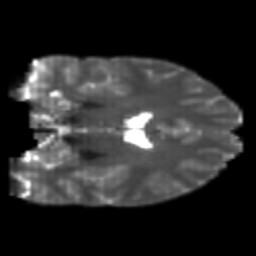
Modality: T2w
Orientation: coronal
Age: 21
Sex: male
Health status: healthy
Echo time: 0.074 s